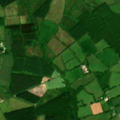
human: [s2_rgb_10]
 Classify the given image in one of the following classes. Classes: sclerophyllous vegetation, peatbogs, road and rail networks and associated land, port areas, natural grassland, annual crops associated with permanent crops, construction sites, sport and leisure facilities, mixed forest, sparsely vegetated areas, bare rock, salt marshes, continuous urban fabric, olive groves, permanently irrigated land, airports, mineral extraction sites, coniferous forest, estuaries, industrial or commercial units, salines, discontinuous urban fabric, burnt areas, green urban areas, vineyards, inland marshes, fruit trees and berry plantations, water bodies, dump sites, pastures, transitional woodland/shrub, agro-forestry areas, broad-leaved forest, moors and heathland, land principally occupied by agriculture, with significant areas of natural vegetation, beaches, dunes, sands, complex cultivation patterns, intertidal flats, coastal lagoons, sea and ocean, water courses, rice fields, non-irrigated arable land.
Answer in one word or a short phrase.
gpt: pastures, coniferous forest